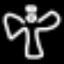
Label: angel